Field crop: maize
Growth stage: 2
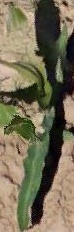
Species: maize